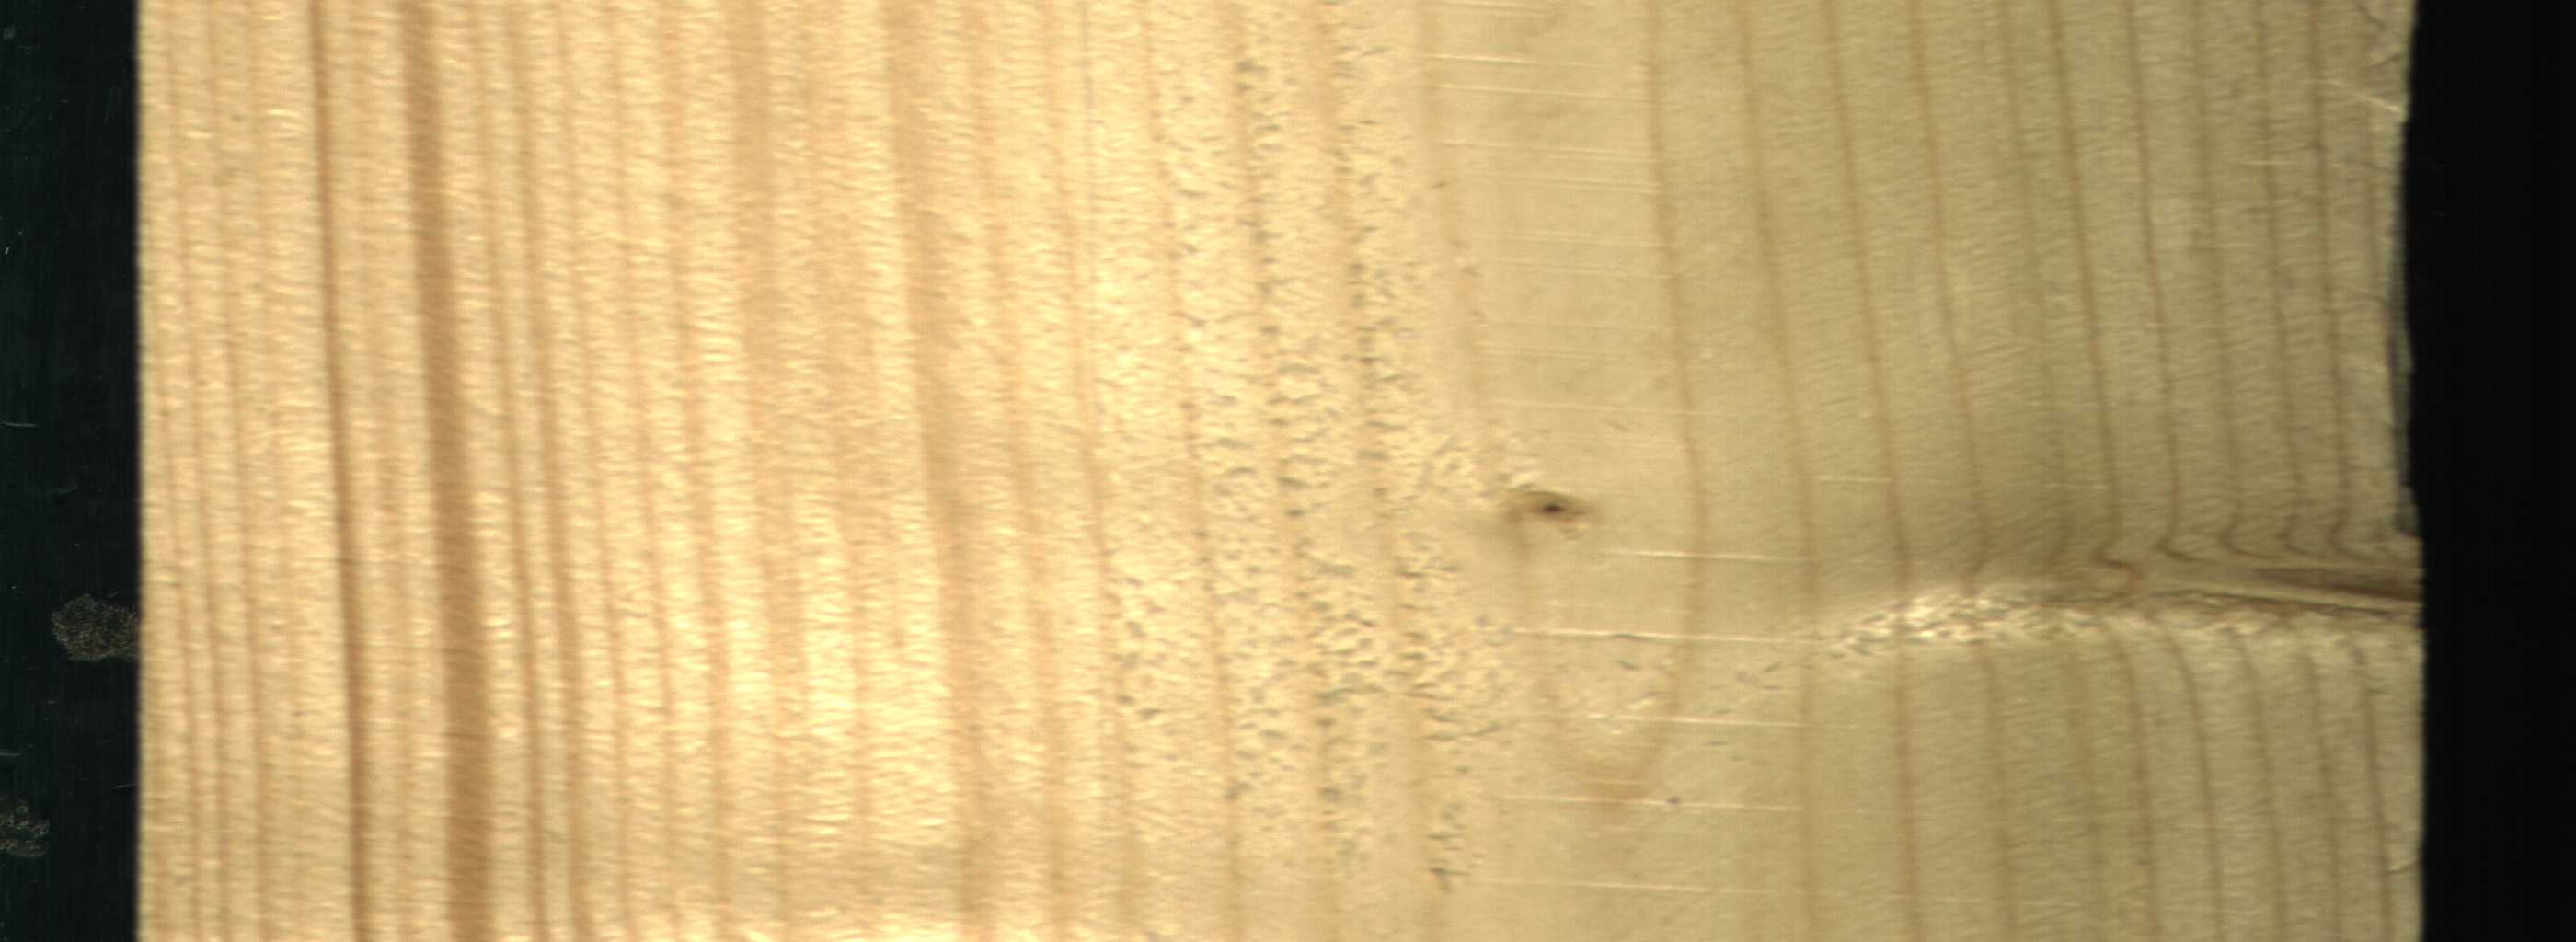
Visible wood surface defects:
Live_Knot
Live_Knot